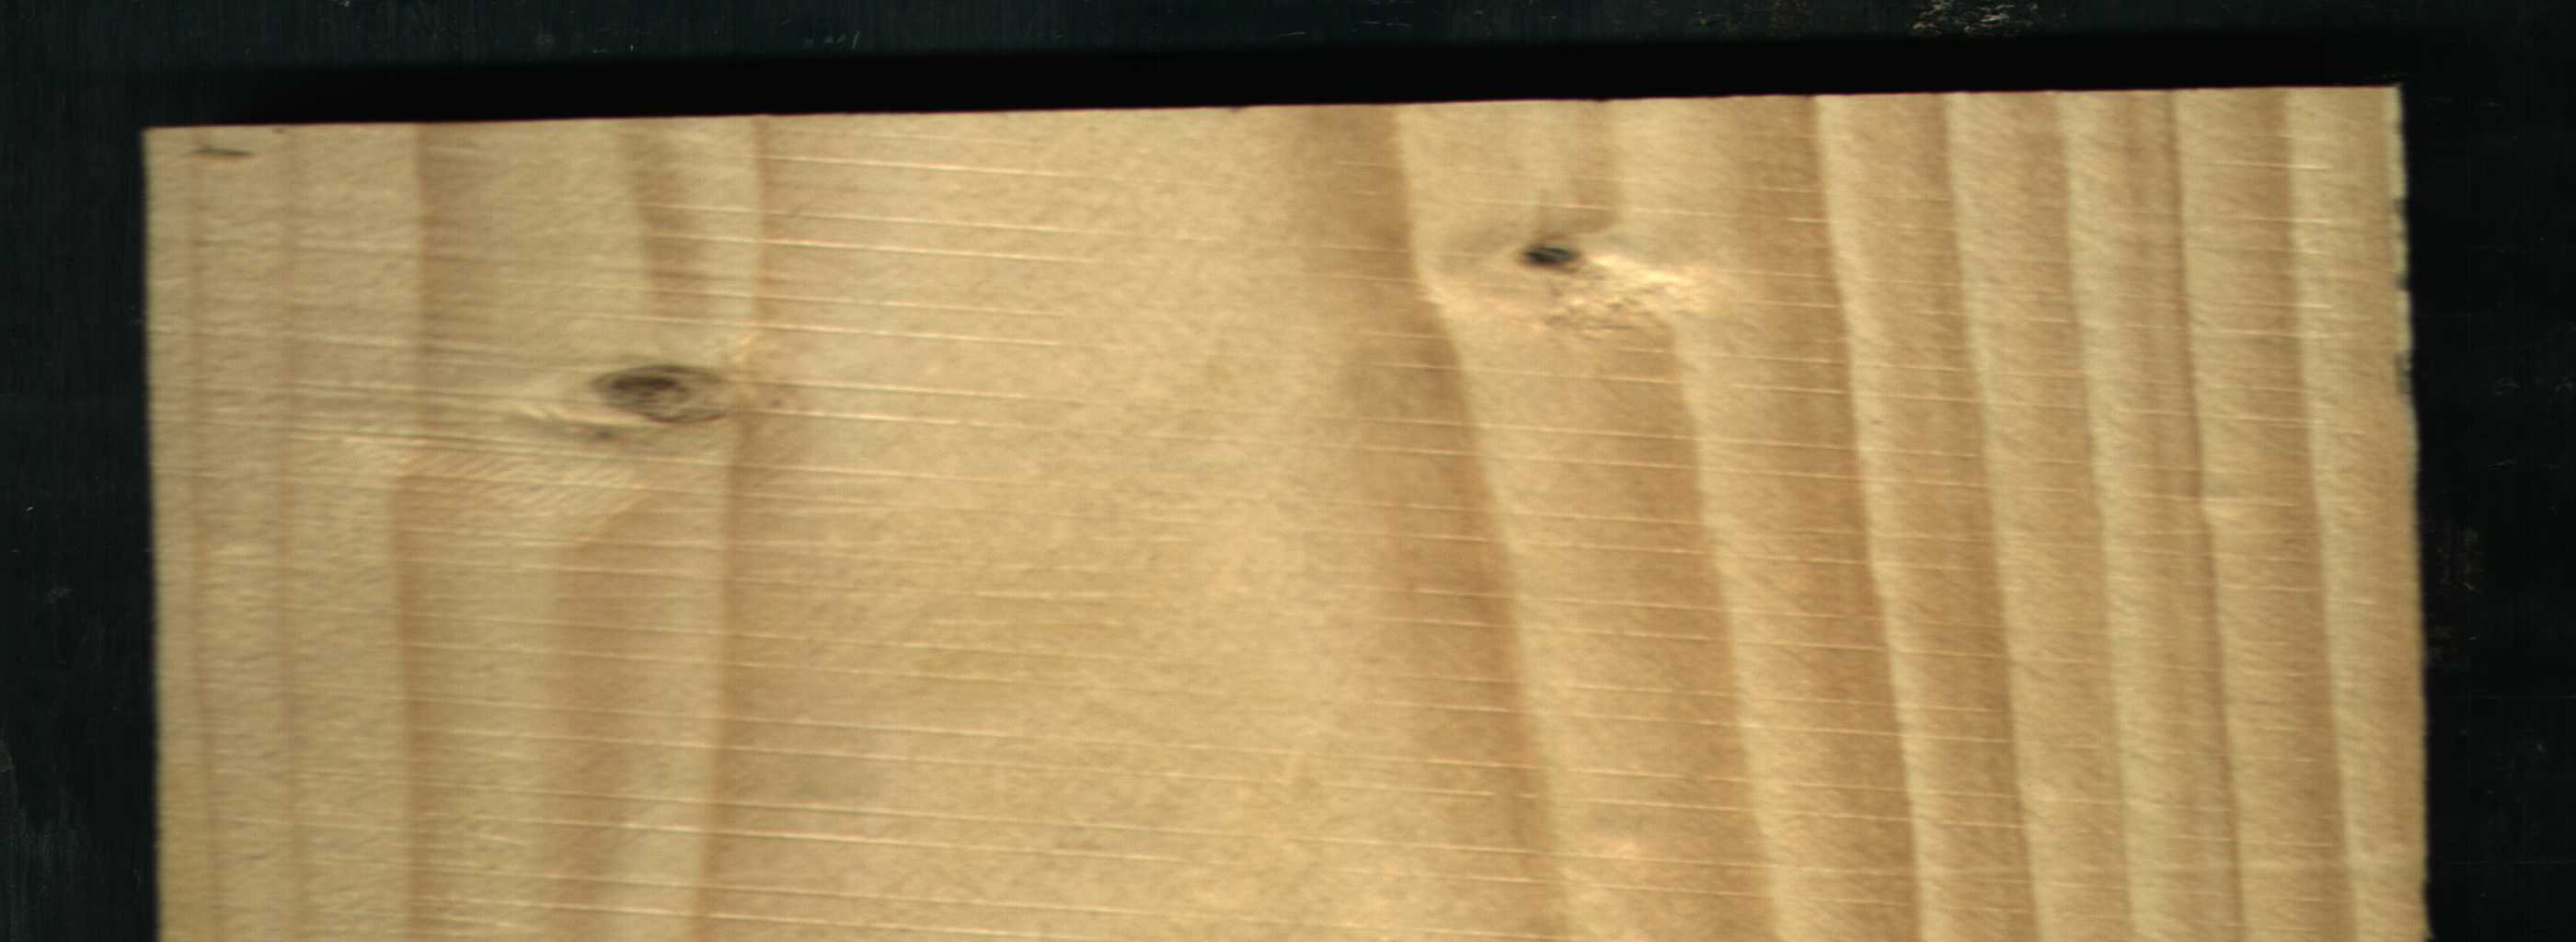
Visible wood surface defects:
Dead_Knot
Live_Knot